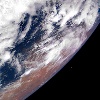
Label: cloud